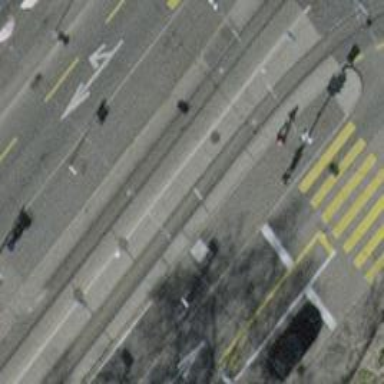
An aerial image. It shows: Tram stop with public transport stop position for trams.